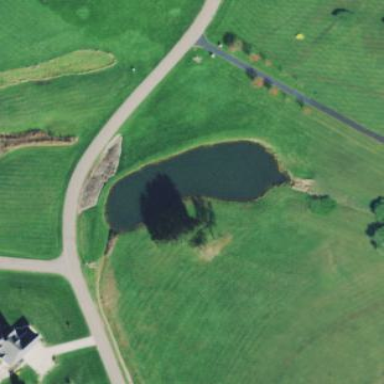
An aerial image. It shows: Pond with natural water.